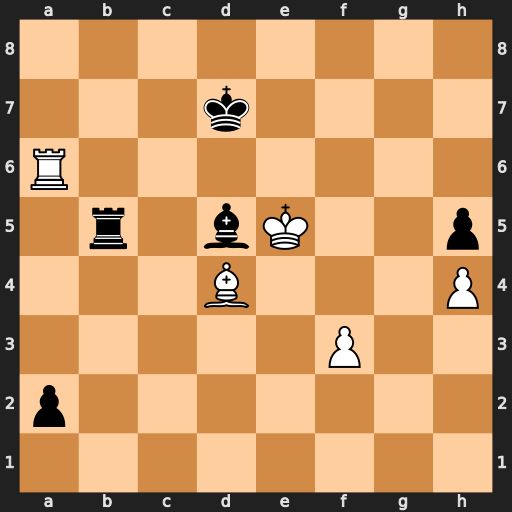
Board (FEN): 8/3k4/R7/1r1bK2p/3B3P/5P2/p7/8
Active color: w
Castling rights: -
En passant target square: -
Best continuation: Rd6+ Kc7 Rxd5